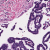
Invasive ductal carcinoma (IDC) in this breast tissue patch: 1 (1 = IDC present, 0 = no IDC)